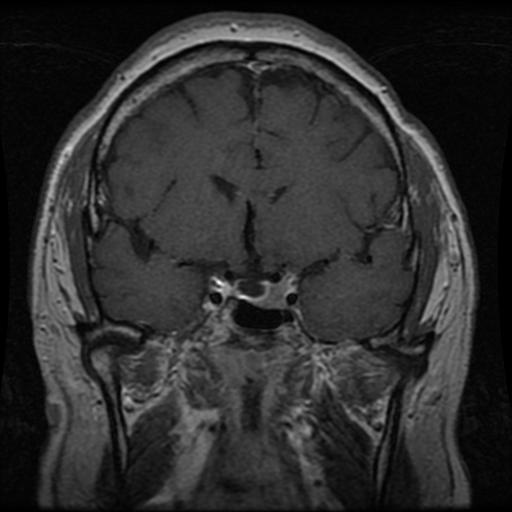
Label: pituitary